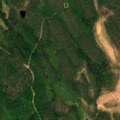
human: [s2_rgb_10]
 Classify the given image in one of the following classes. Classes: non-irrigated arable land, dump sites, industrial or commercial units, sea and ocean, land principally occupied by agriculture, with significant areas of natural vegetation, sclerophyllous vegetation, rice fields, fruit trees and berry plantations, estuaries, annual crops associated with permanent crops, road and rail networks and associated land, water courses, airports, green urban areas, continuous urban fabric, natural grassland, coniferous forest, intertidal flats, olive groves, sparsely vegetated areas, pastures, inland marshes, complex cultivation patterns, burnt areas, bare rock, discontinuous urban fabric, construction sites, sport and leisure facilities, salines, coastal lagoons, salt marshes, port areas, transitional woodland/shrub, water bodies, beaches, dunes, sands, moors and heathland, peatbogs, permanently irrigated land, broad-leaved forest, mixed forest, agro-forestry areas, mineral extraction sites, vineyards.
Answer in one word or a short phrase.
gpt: coniferous forest, mixed forest